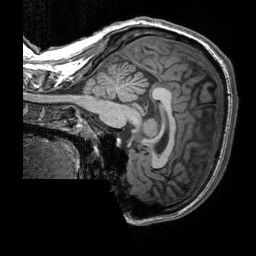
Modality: T1w
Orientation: sagittal
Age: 26
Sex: male
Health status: healthy
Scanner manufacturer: siemens
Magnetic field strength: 3 T
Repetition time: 2.3 s
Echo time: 0.00303 s